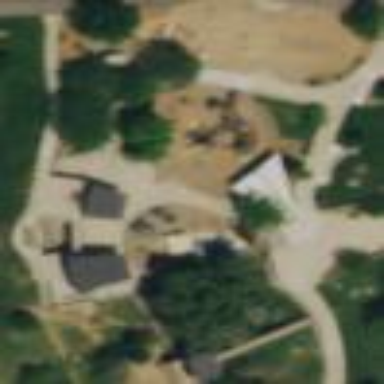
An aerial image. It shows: Playground area for leisure land.